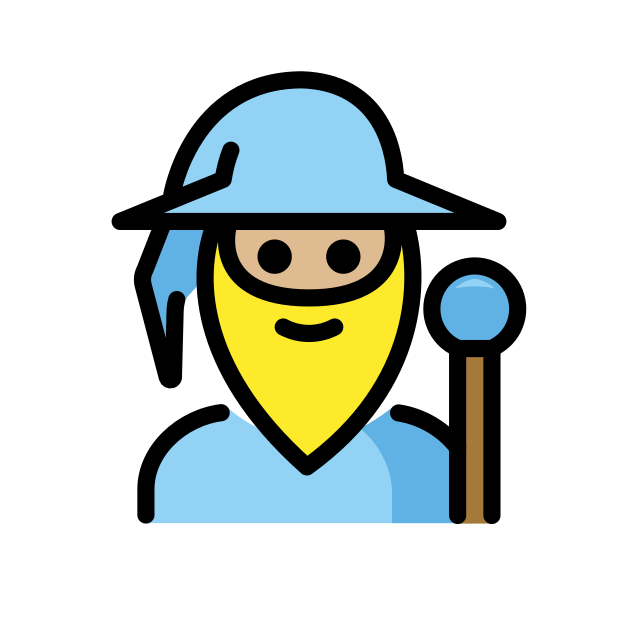
man mage: medium-light skin tone